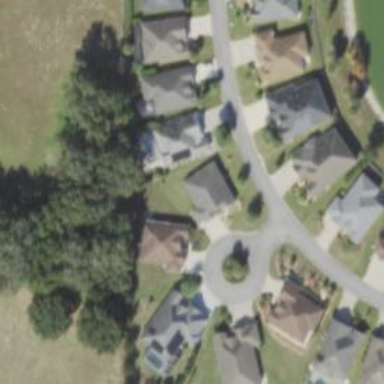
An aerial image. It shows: Residential road.